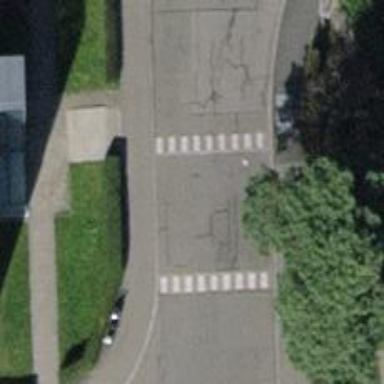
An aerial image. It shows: Table-style traffic calming feature.